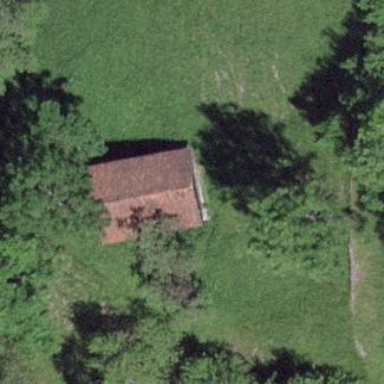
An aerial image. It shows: Stable.